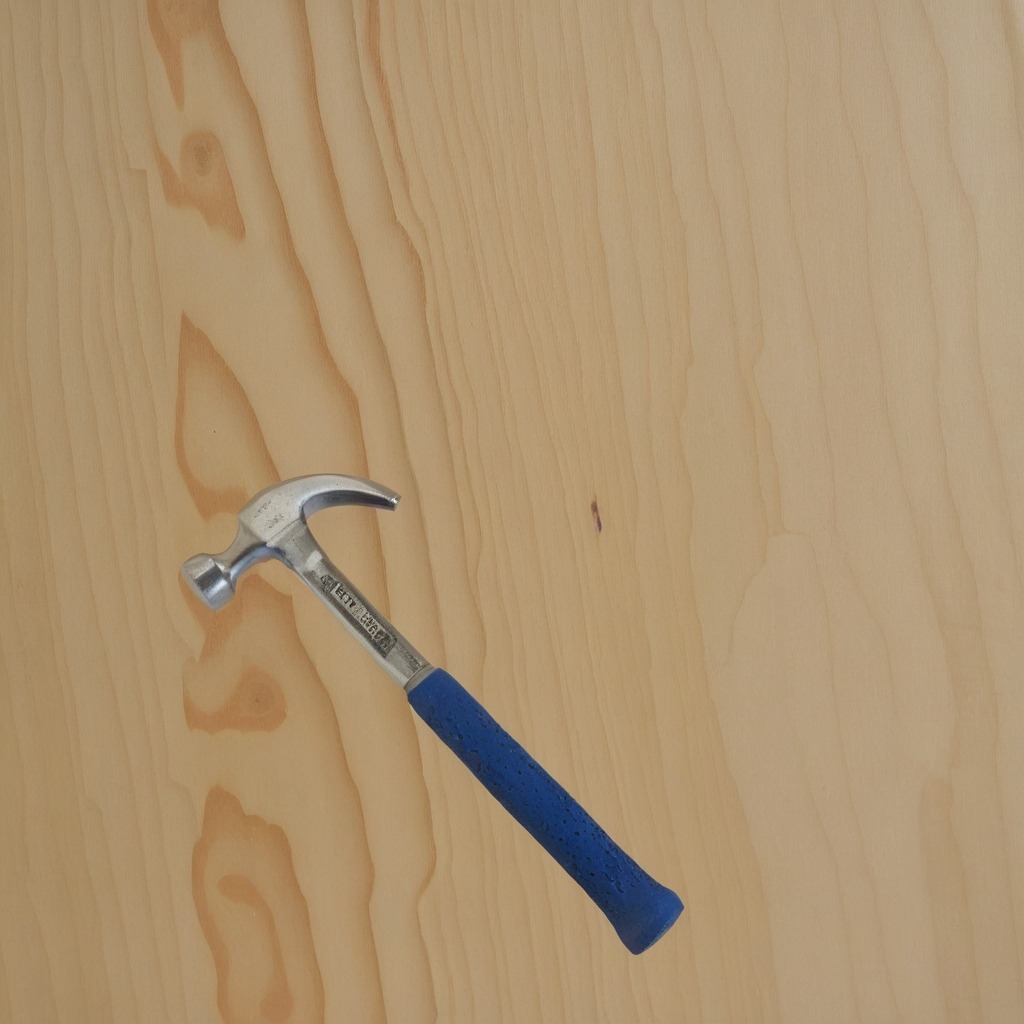
A hammer is lying on the plywood surface.